Question: Is it possible to change the max and min date for a DateTimePicker using CultureInfo("ar-SA") or any Culture in general?
This the sample code that changes the Culture:
'''
Dim CultureInfo As CultureInfo
CultureInfo = New CultureInfo("ar-SA")
CultureInfo.DateTimeFormat.Calendar = New System.Globalization.GregorianCalendar
Thread.CurrentThread.CurrentUICulture = CultureInfo
Application.CurrentCulture = CultureInfo
'''
If a new window containing a DateTimePicker (DTP) is then opened, that DTP has:
> .MinDate = 1900-04-30
.MaxDate = 2077-11-16
Without setting the CultureInfo, the values for the DTP are
> .MinDate = 1753-01-01
.MaxDate = 9998-12-31
Trying to set the 'DTP.MinDate' to 'New DateTime(1800, 1, 1)' gives an error of:
> DateTimePicker does not support dates before 04/30/1900 12:00:00 S.
and trying to set the 'DTP.MaxDate' to 'New DateTime(2100, 1, 1)' gives an error of:
> DateTimePicker does not support dates after 12/31/9998 12:00:00 S.
Also, note the discrepancy in the year in the latter case.

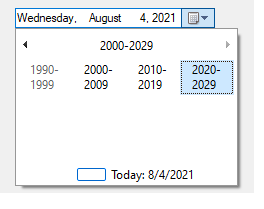
Answer: The problem is fixed by adding this line: ''' Thread.CurrentThread.CurrentCulture = System.Globalization.CultureInfo.CreateSpecificCulture("en-US") '''